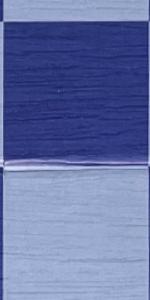
Label: Empty